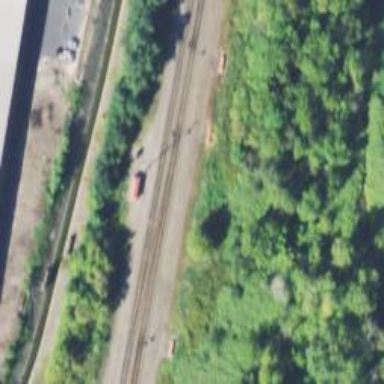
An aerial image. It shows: Outdoor signal box located along the railway track with the reference name VALLEY.